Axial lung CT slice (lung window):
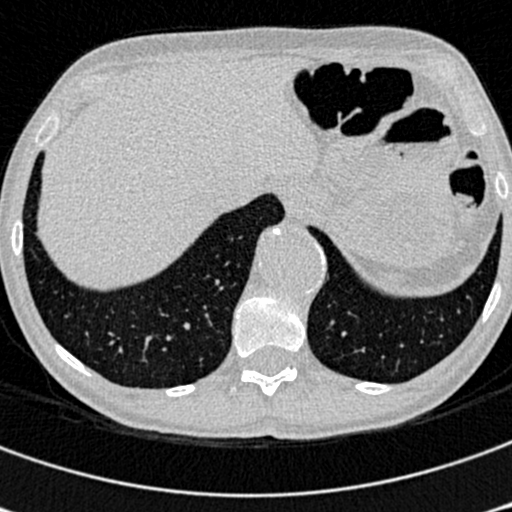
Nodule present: no